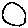
Label: circle